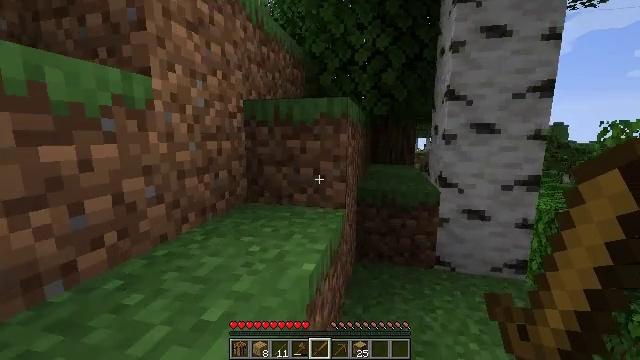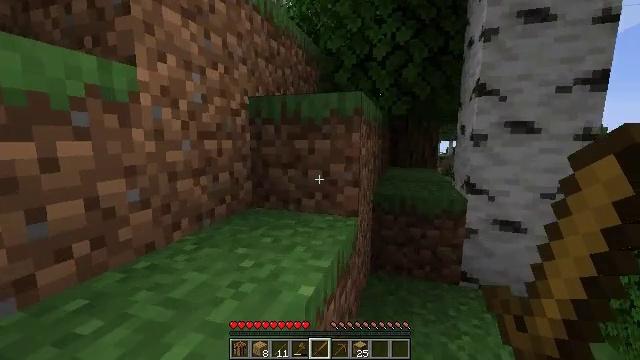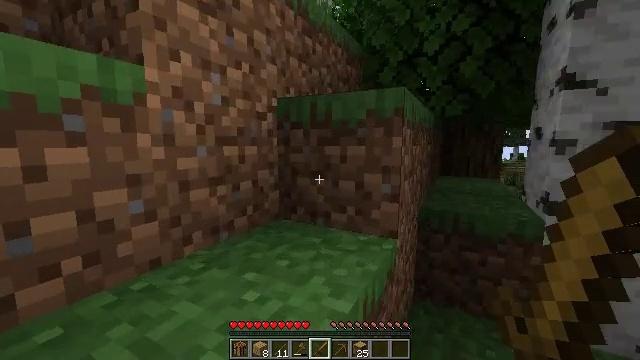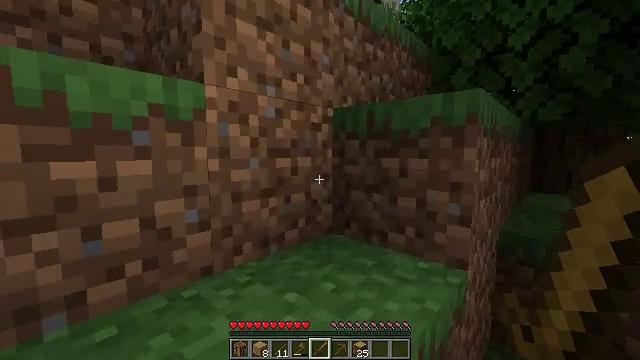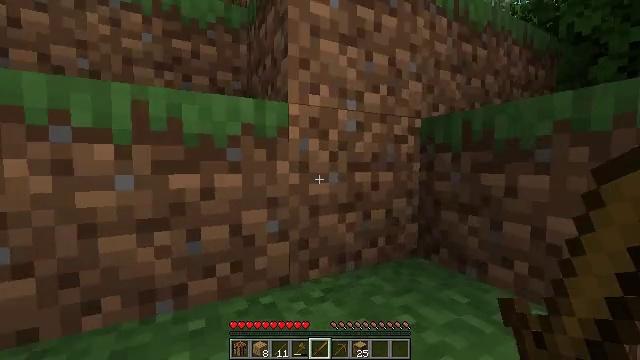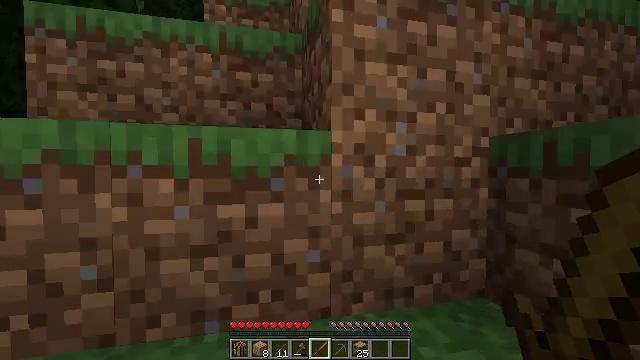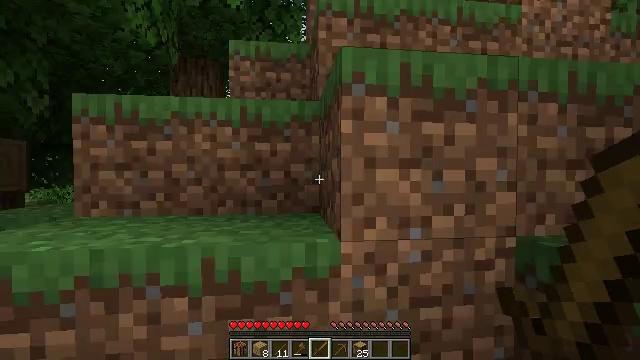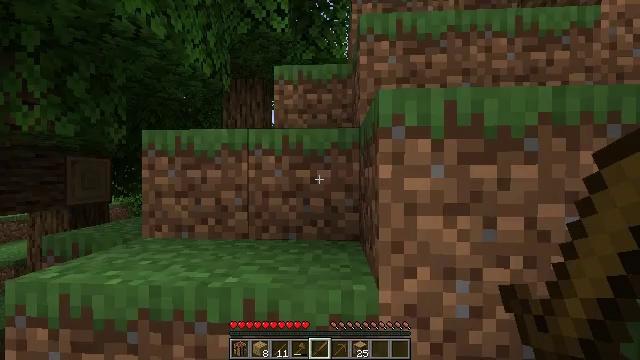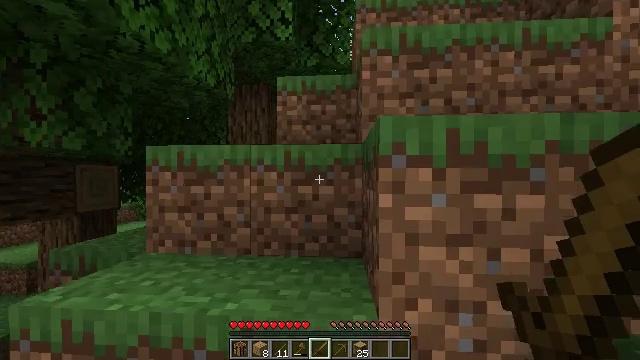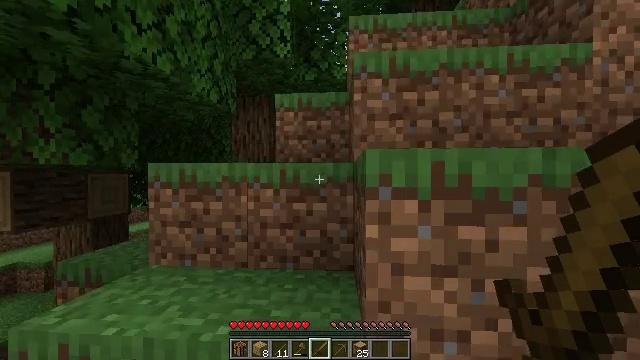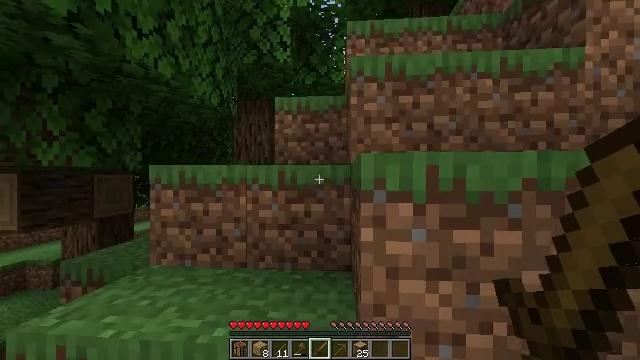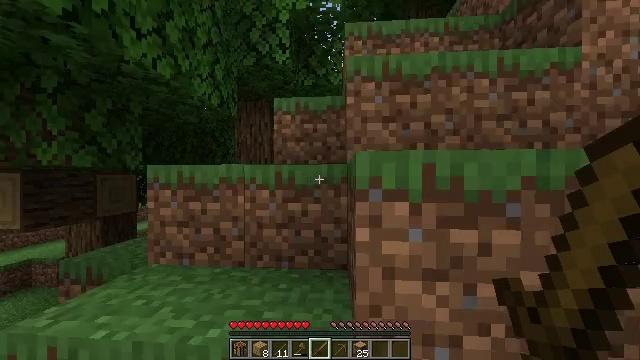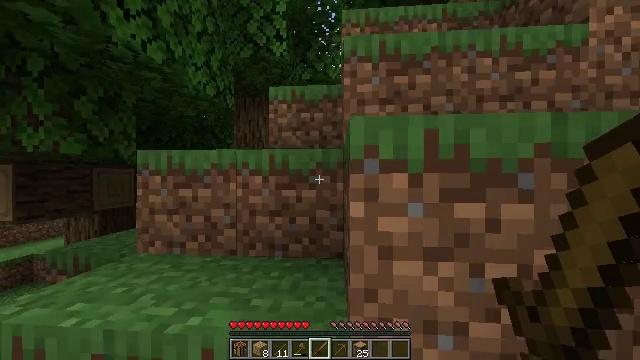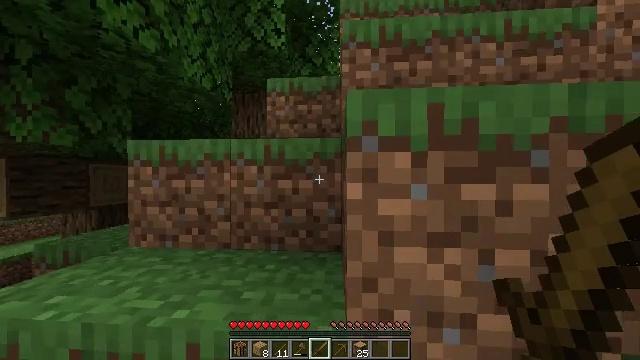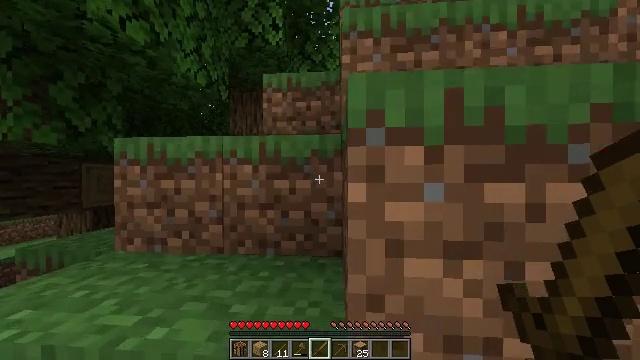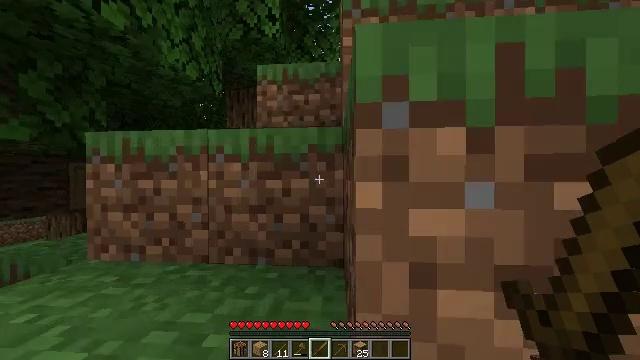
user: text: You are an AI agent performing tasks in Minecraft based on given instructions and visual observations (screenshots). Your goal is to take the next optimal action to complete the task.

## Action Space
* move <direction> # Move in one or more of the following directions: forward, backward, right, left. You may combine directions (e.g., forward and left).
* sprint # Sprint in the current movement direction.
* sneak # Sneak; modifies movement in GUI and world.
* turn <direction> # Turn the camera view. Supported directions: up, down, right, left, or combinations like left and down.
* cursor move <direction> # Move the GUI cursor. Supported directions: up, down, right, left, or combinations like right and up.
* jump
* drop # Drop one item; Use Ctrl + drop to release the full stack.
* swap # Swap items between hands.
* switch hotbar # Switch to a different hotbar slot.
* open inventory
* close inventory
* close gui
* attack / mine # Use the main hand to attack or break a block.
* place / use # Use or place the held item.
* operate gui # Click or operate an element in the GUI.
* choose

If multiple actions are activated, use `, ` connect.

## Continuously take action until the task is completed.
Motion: motion action
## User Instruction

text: Get some roses from the rose bush.
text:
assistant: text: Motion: move forward, sprint, turn left
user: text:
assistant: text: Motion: move forward, sprint, turn left and up
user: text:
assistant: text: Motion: move forward, sprint, turn left and up
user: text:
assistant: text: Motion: move forward, sprint, turn left and up
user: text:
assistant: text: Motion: move forward, sprint, turn left and up, jump
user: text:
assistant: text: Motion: move forward, sprint, turn left, jump
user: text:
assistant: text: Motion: move forward, sprint, turn left, jump
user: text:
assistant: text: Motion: move forward, sprint, turn left, jump
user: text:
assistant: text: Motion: move forward, sprint
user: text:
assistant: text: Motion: move forward, sprint
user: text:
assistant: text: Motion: move forward, sprint
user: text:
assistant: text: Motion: move forward, sprint
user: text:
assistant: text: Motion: move forward, sprint
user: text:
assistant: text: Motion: move forward, sprint
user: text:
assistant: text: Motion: move forward, sprint
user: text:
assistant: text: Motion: move forward, sprint
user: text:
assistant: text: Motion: move forward, sprint, turn left, jump
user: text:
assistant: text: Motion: move forward, sprint, turn left, jump
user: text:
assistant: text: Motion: move forward, sprint, jump
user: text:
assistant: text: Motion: move forward, sprint, jump
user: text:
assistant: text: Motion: move forward, sprint, jump
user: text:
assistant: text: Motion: move forward, sprint
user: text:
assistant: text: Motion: move forward, sprint
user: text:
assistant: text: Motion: move forward, sprint
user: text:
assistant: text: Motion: move forward, sprint
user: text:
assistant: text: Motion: move forward, sprint, turn right
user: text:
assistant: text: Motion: move forward, sprint, turn right
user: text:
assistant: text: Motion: move forward, sprint, turn right
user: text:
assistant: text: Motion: move forward, sprint
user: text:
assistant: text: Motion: move forward, sprint, turn right